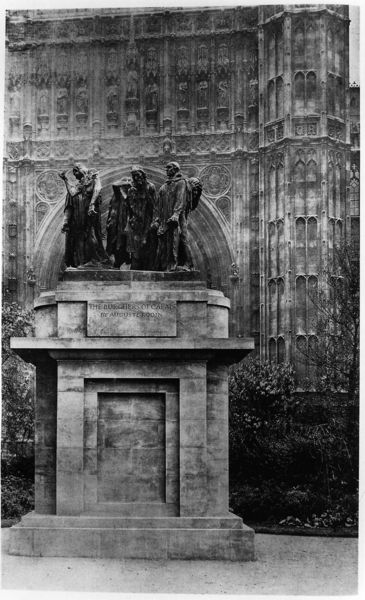
Titel: Die Bürger von Calais
Künstler: Auguste Rodin
Institution: Paris, Musée Rodin
Schlagwörter: männer, sockel, büsche, kirche, england, inschrift, foto, denkmal, schwarzweiss